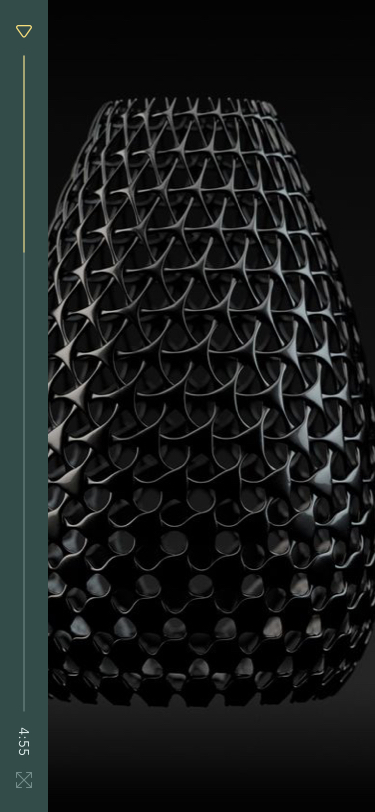
Text in this UI design:
4:55